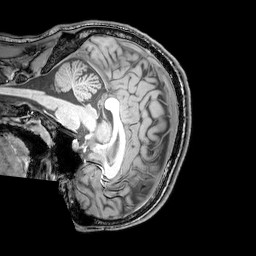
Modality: T1w
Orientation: sagittal
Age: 23
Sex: male
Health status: healthy
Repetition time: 0.081 s
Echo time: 0.037 s